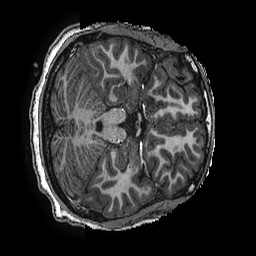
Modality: T1w
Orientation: axial
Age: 13
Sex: female
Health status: ill
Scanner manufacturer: ge
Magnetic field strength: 3 T
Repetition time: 0.00766 s
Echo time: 0.003476 s